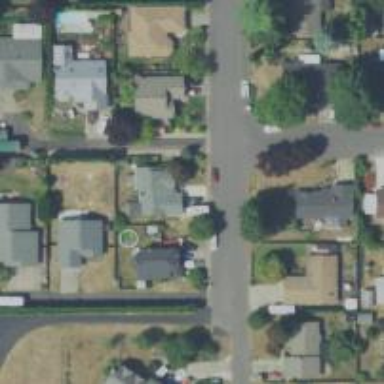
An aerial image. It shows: Residential road with sidewalk on the left side.